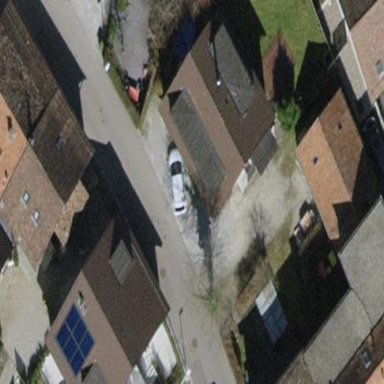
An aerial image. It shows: Detached building with gabled tile roof.